Interaction volume radius: 10 \u00c5
Interaction volume height: 15 \u00c5
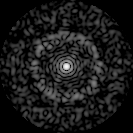
Disorder parameter: 0.8372